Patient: sex M, age 78
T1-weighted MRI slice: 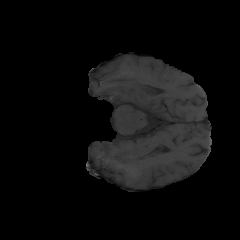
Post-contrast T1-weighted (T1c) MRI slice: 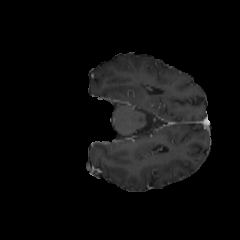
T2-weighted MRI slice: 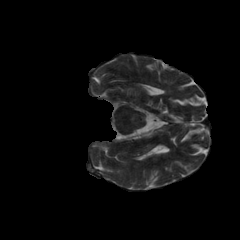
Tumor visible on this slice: no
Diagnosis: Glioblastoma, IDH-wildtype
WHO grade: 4